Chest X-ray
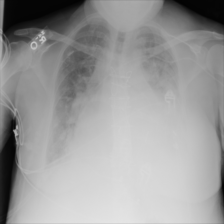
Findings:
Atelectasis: negative
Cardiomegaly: negative
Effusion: negative
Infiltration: negative
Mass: negative
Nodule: negative
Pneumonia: negative
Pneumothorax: negative
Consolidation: negative
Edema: negative
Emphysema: negative
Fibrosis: negative
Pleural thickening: negative
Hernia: negative